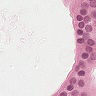
Metastatic tissue present: yes